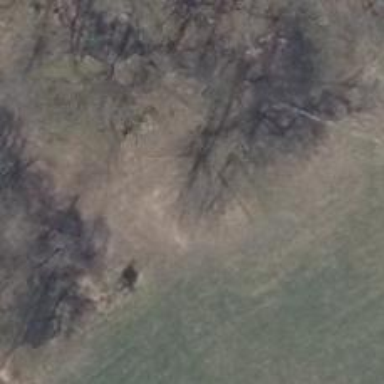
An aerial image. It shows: Hunting stand.